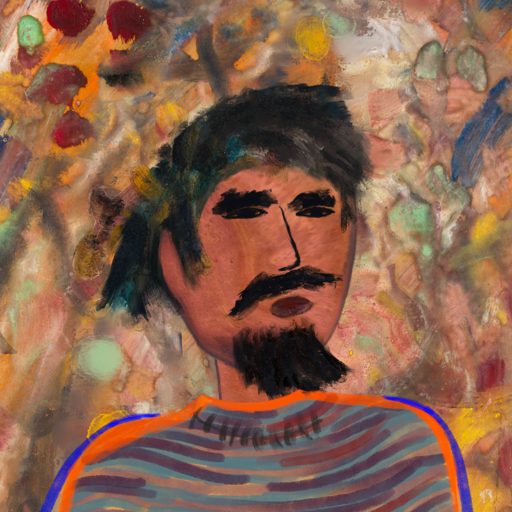
Background: Mother_And_Son_Mother, Head And Neck Side: Mother_And_Son_Mother, Face Side: Mosgoul, Bust: Experience, Hair Side: Pipe, Head Accessory: Blank, Second Necklace: Blank, Necklace: In_The_Sun, Baby: Blank